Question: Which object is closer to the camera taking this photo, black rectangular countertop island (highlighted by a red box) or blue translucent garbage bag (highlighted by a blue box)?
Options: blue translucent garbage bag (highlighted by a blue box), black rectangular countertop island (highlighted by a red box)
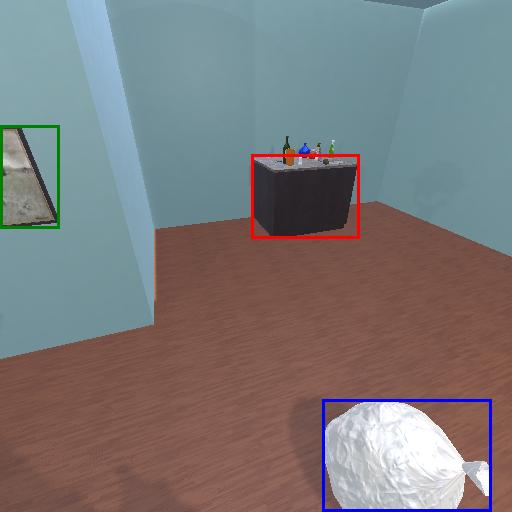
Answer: blue translucent garbage bag (highlighted by a blue box)